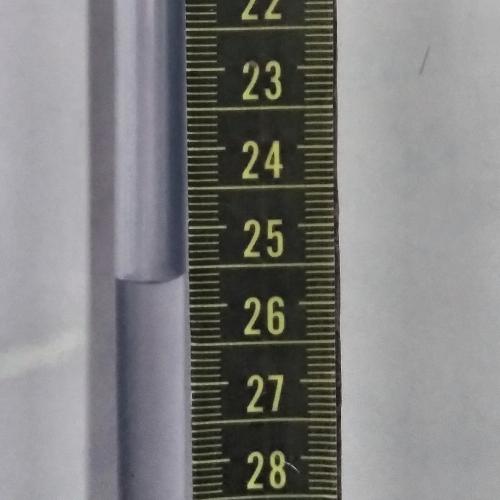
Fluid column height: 25.6 cm